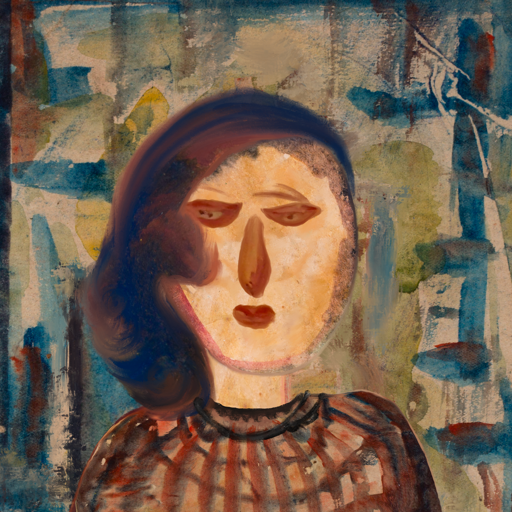
Background: Orphan, Head And Neck Front: Childish, Face Front: Pious_Lady, Bust: Orphan, Hair Front: Mother_And_Son_Son, Head Accessory: Blank, Second Necklace: Blank, Necklace: Orphan, Baby: Blank